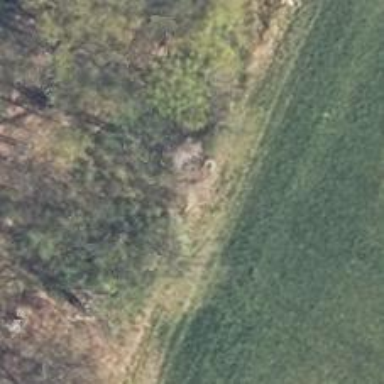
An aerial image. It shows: Hunting stand.